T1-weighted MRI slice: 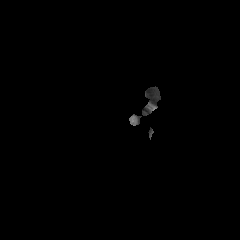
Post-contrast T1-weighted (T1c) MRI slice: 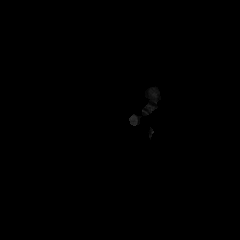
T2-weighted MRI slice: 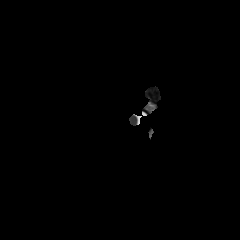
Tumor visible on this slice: no